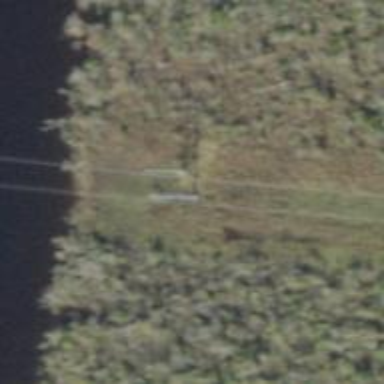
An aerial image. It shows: Power pole.